Question: I have downloaded the tomcat tar file from the official source and then I put it in /usr/share/tomcat7 directory and added the PATH variables as were suggested on the web.
Now I can run it via the command /usr/share/tomcat7/bin/startup.sh and it works fine.
I want to integrate this with eclipse. But when I do add new server, it just shows Basic. there is no apache directory. What should I do
thanks.
Here;s the screenshot
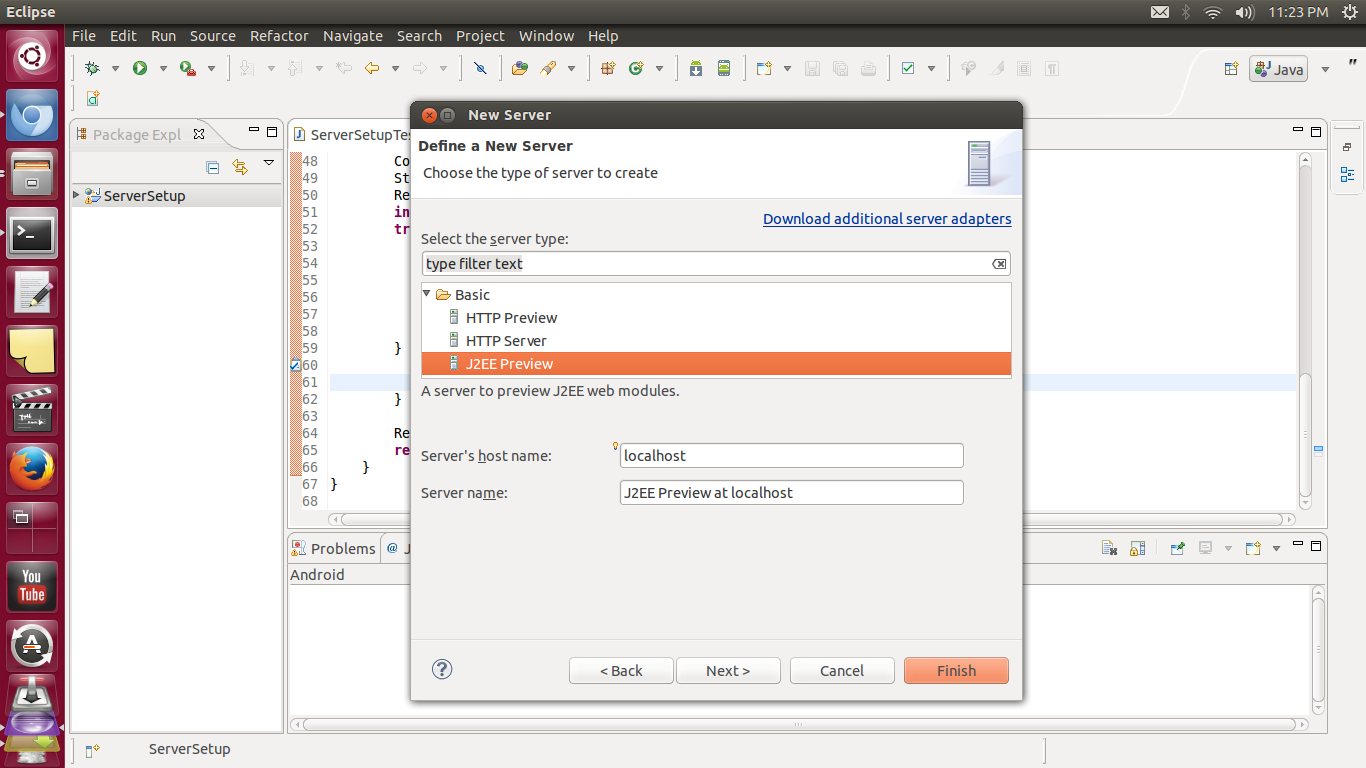
Answer: Click on "Download additional server adotpers" and choose apache option and download install the correct version of "Apache tomcat adopter".
You can see your posted screen where "Download additional server adotpers" link is there.